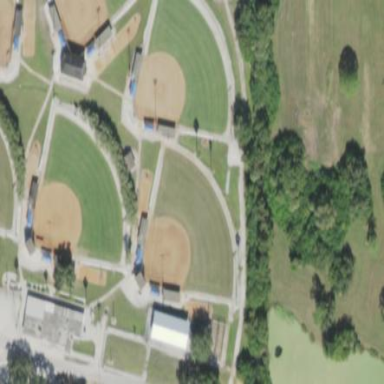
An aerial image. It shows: Baseball pitch for leisure land activities.